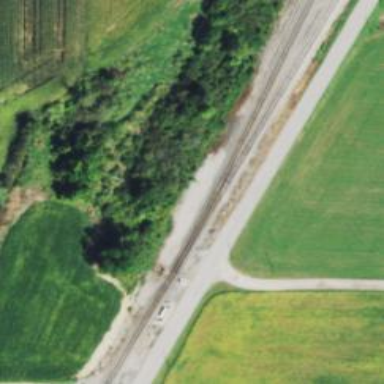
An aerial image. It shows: Railway track.